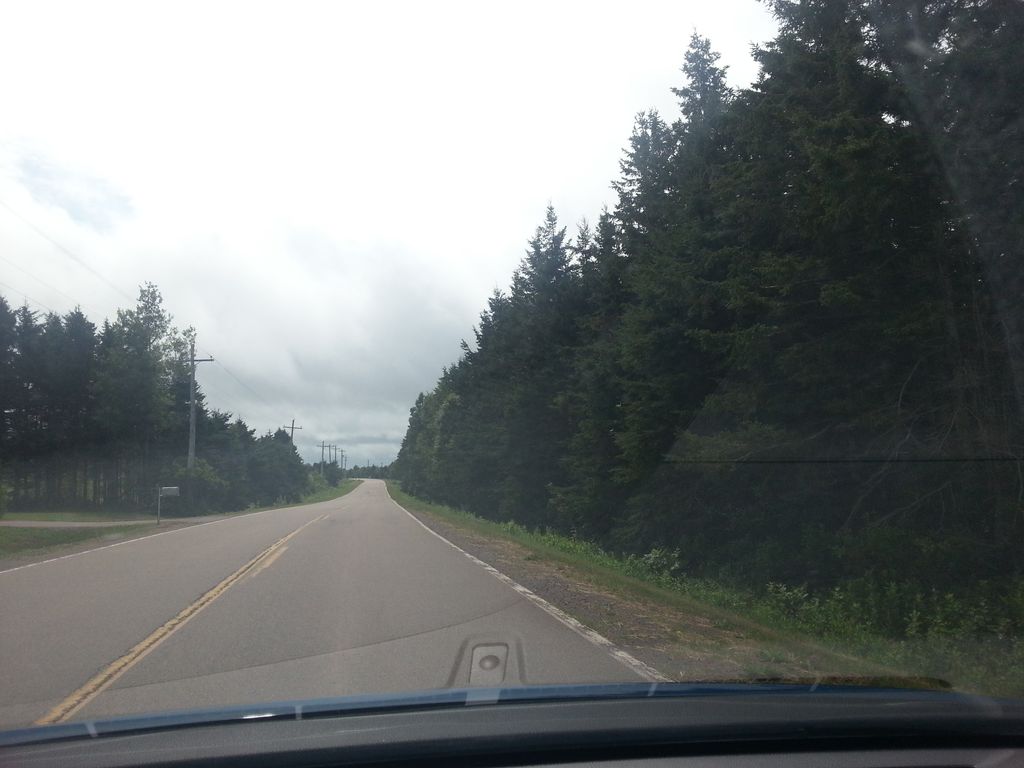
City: charlottetown